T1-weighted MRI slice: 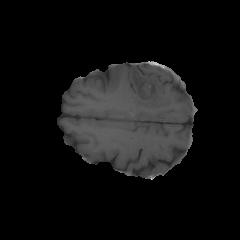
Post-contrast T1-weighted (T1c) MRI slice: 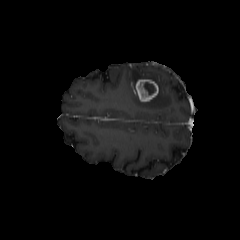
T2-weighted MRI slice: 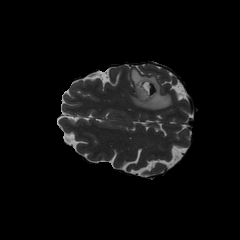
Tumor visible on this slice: yes